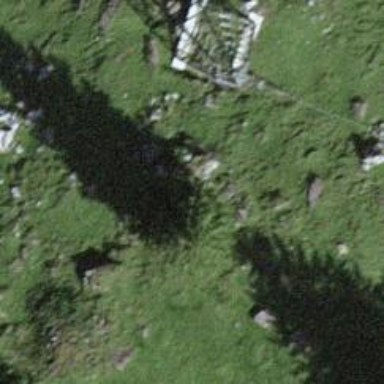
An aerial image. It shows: Evergreen needle-leaved tree.